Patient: sex M, age 45
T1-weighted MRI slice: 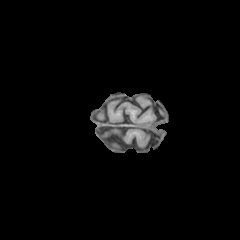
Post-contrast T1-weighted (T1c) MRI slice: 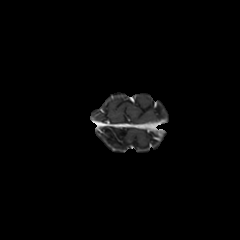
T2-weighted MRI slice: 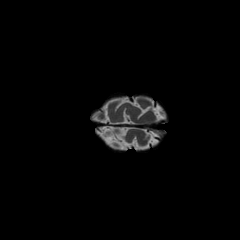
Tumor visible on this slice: no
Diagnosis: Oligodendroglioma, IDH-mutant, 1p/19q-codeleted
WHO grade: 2